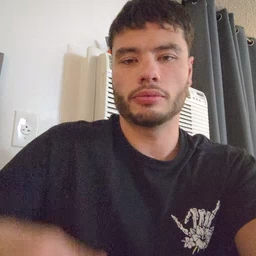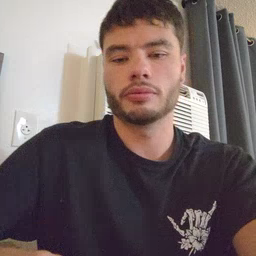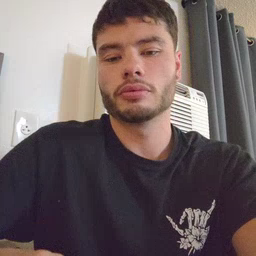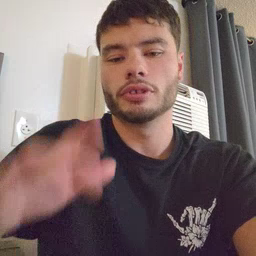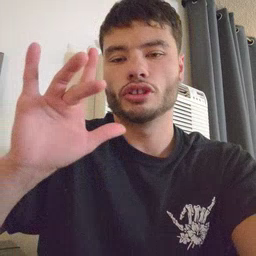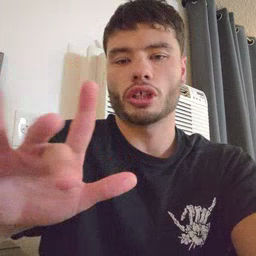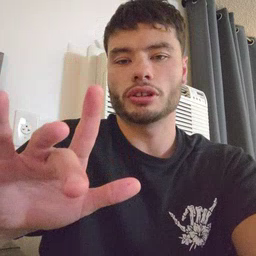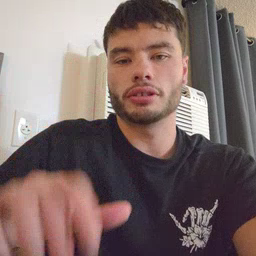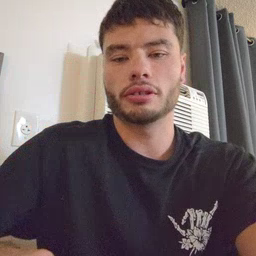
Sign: touch